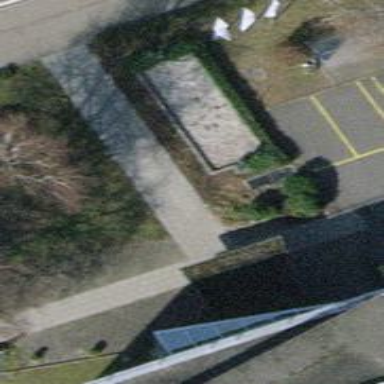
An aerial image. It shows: Fountain.